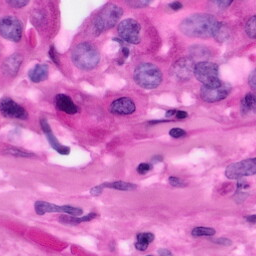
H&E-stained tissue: Pancreatic